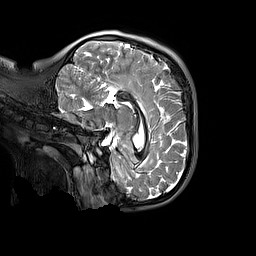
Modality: T2w
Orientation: sagittal
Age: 10
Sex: female
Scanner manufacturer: siemens
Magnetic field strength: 3 T
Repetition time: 3.2 s
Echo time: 0.408 s